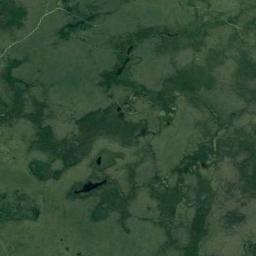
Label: wetland